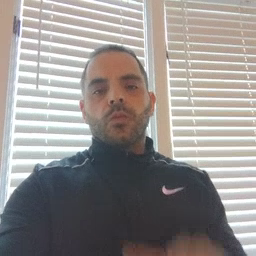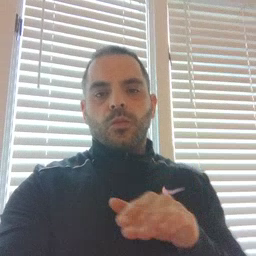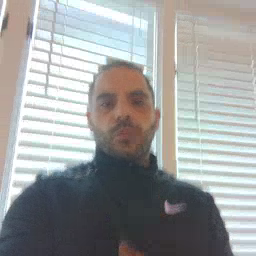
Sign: on